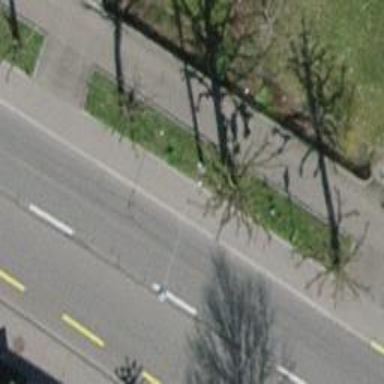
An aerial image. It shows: Avenue lined with trees.